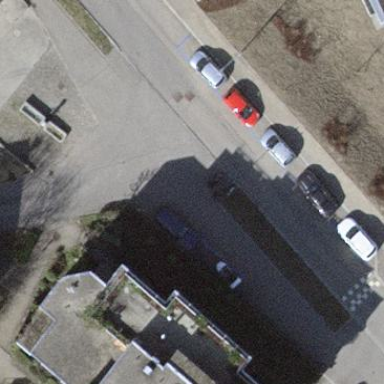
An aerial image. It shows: Parking lane area.